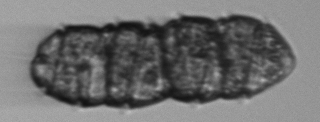
Label: Margalefidinium